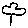
Label: tree